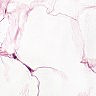
Metastatic tissue present: no